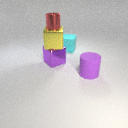
large cyan rubber cube to the right of large purple metal cube